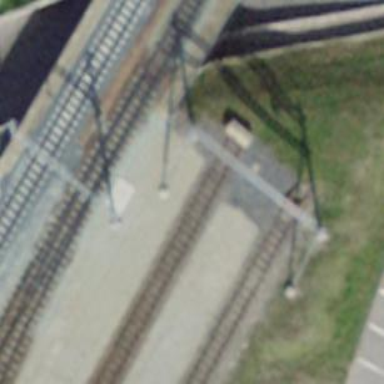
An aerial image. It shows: Railway buffer stop.